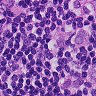
Metastatic tissue present: yes